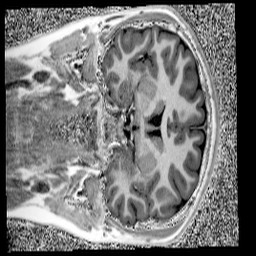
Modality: UNIT1
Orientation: coronal
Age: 13
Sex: female
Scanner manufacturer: siemens
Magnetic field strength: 3 T
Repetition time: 4 s
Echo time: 0.00303 s